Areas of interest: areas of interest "Commercial service"
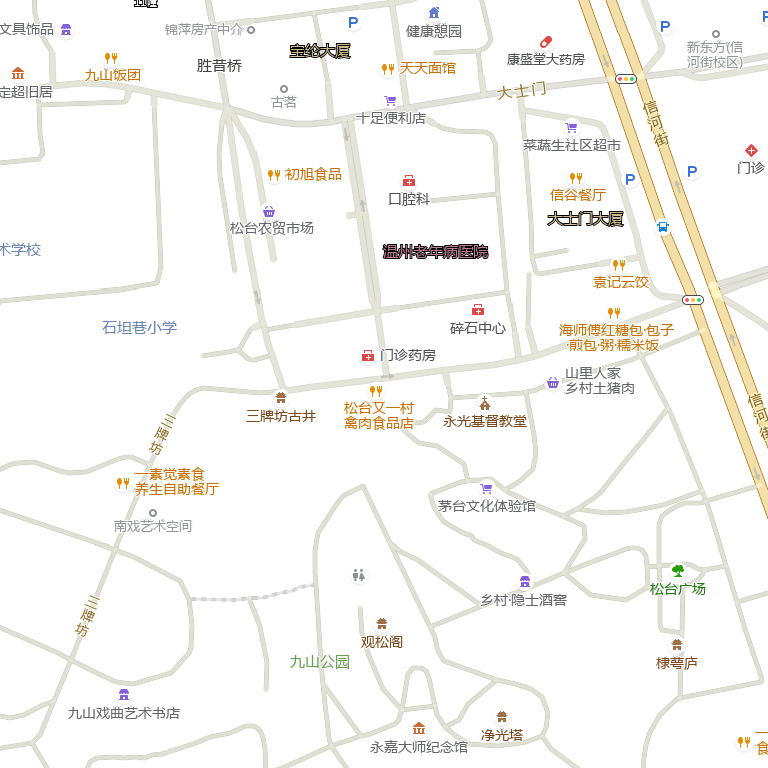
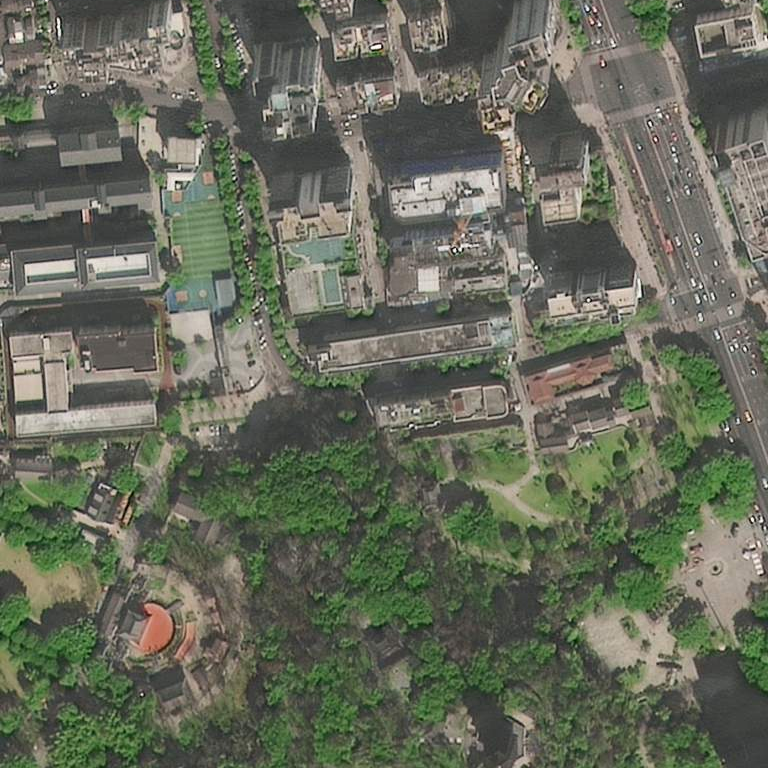